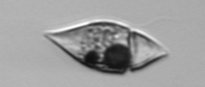
Label: Amphidinium